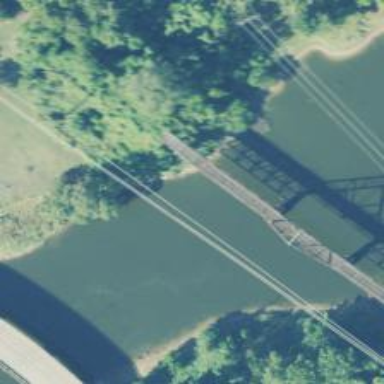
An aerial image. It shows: Disused railway bridge.